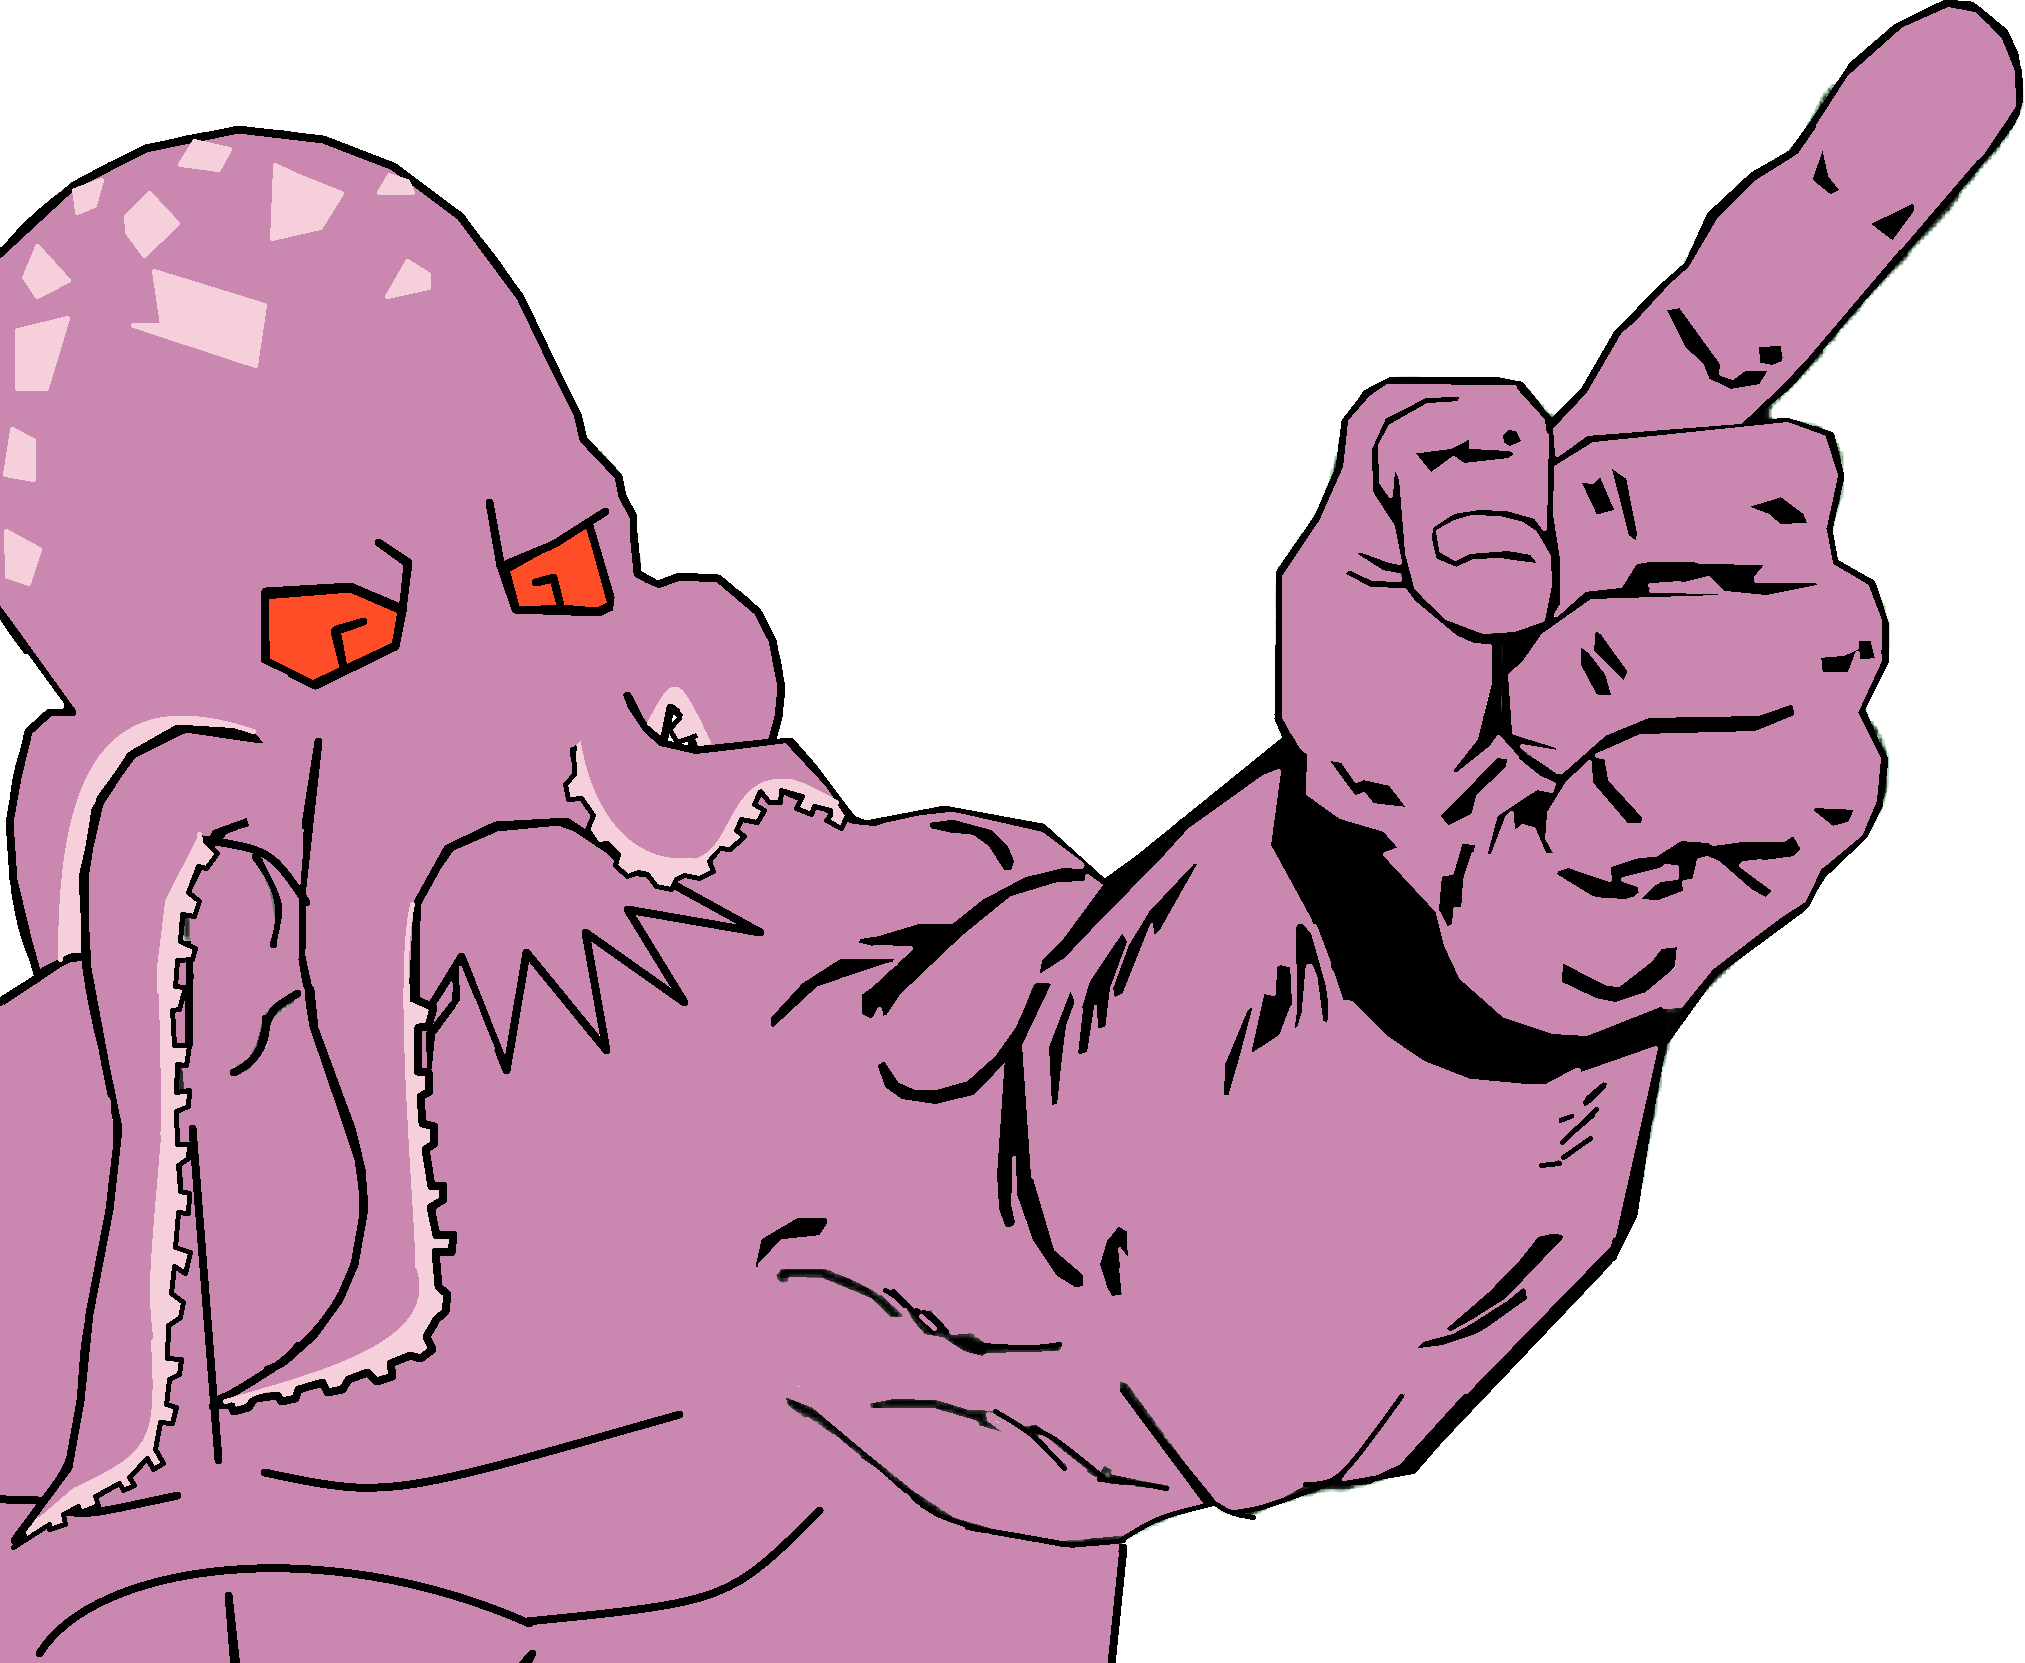
Label: 5_Stronkjak